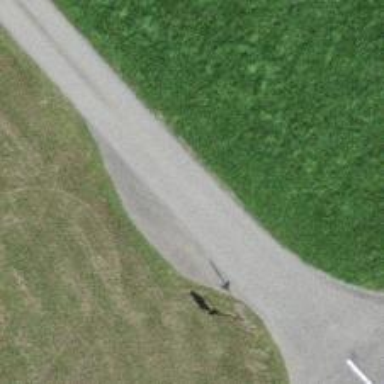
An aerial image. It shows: Passing place on the road.